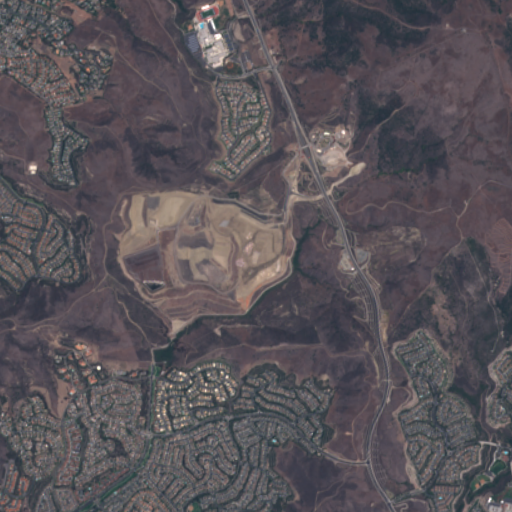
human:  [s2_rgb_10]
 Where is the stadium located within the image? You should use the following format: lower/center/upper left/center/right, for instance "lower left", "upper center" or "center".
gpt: The stadium is located in the upper center of the image.
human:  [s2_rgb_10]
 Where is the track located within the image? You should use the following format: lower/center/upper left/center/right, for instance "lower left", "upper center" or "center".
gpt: The track is located in the upper center of the image.
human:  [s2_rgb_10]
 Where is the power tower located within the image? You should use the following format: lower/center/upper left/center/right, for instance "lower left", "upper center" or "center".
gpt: There is no power tower in the image.